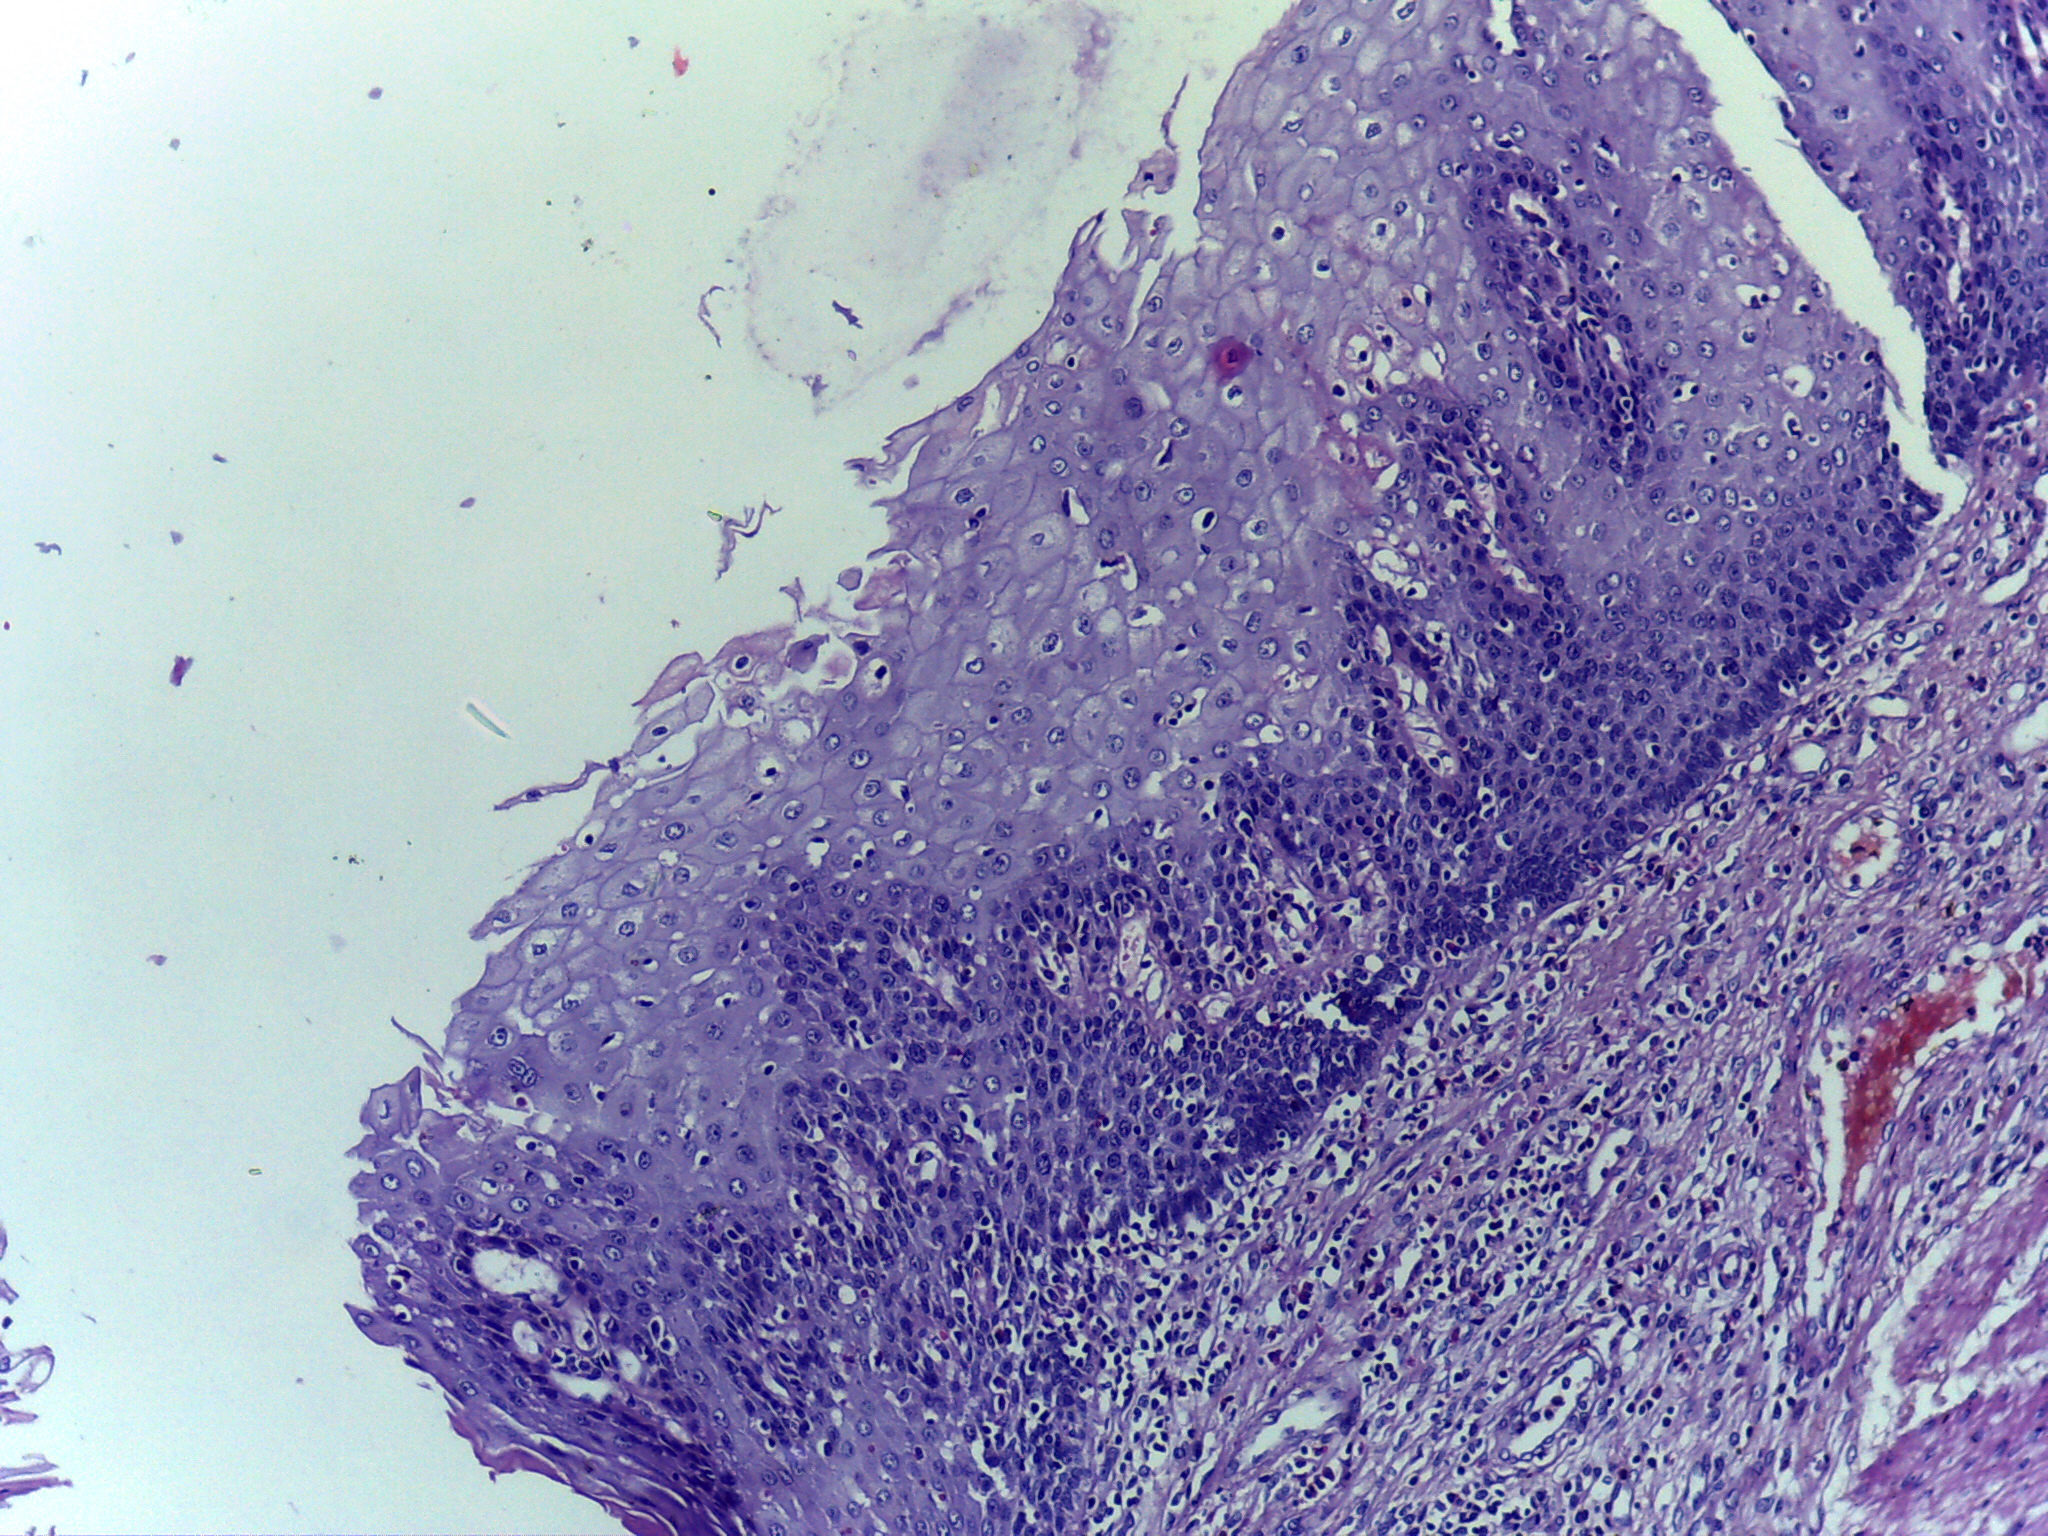
Diagnosis: Normal